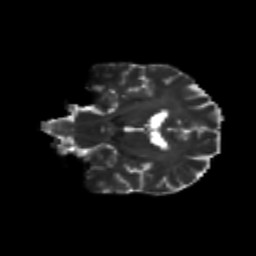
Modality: T2w
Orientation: coronal
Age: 66
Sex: male
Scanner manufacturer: siemens
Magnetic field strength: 3 T
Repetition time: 8.6 s
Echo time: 0.095 s